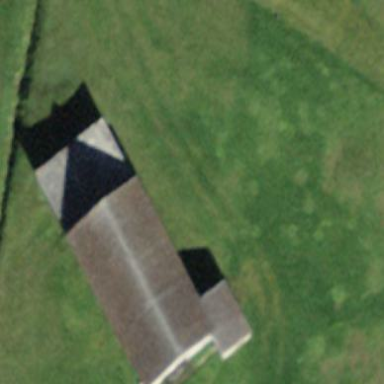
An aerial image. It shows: Farm auxiliary building with gabled roof.